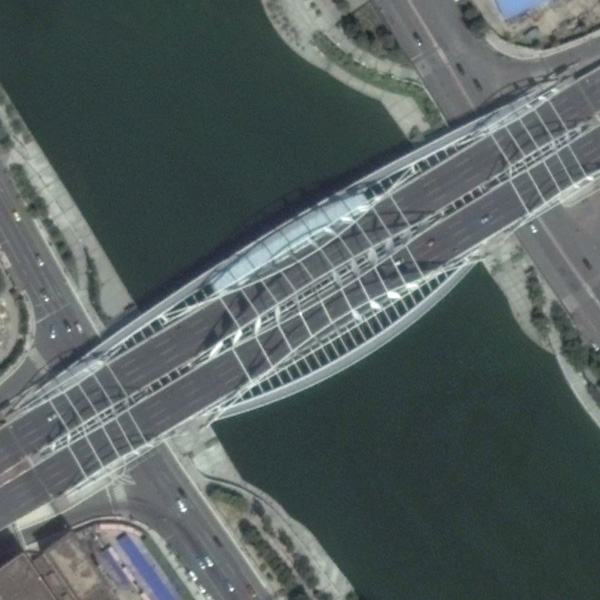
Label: Bridge